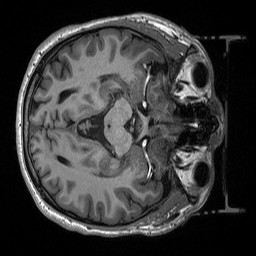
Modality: T1w
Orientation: axial
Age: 25
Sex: male
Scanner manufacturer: siemens
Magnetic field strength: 3 T
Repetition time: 2.53 s
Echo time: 0.00219 s